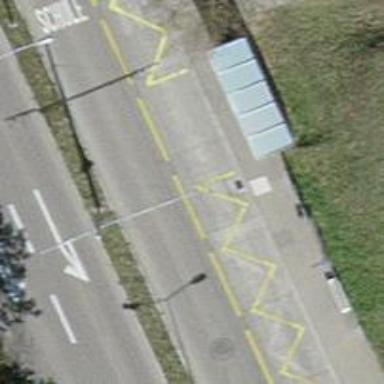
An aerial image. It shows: Bus stop equipped with public transport stop position.